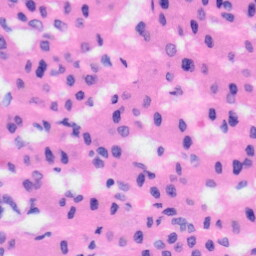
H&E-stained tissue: Liver